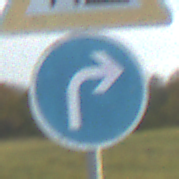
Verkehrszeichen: VorgeschriebeneFahrtrichtungRechts
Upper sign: Arbeitsstelle
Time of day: SunriseSunset
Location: Outdoor (Nature)
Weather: PartlyCloudy
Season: NotSpecified
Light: Natural